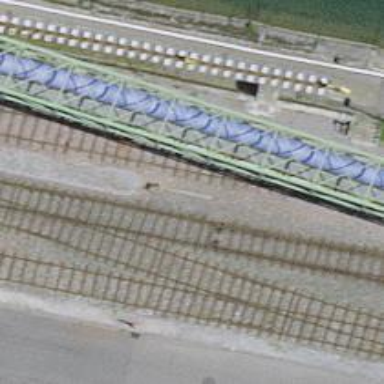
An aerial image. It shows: Railway switch.